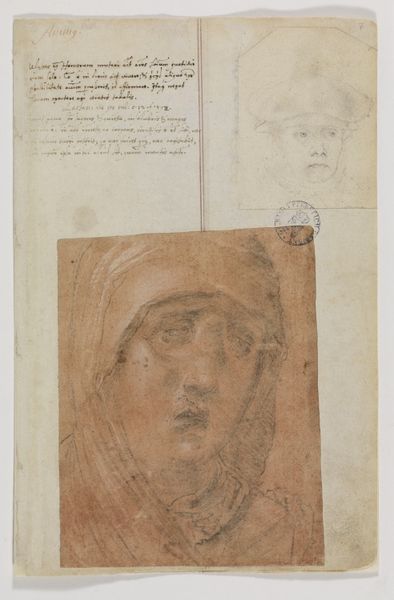
Titel: Kopf der schmerzerfüllten Muttergottes
Künstler: Wolfgang (1490) Huber
Standort: Karlsruhe
Institution: Staatliche Kunsthalle Karlsruhe
Schlagwörter: kopf, mann, umhang, weiß, menschen, braun, frau, hut, köpfe, mund, nase, schwarz, skizze, zeichnung, blick, rot, schleier, tuch, haube, alt, gesichter, mütze, augen, gesicht, kragen, trauer, hals, portrait, porträt, kind, blatt, kinn, lippen, rosa, traurig, kopfbedeckung, schrift, bilder, papier, ecke, zwei, studie, kopftuch, detail, buch, linie, weinen, groß, druck, seite, text, soldat, strich, bleistift, stempel, helm, entwurf, portraits, nasenlöcher, fleck, studien, jüngling, brief, leiden, rötlich, sammlung, siegel, maria, madonna, rötel, handschrift, schwach, tauer, kapuze, zeichnungen, da vinci, vorstudie, falz, geteilt, weint, datail, leidend, augenring, ekel, enttäuscht, angewidert, siegell, na geh!, madomma, mater stabat